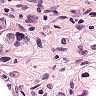
Metastatic tissue present: yes